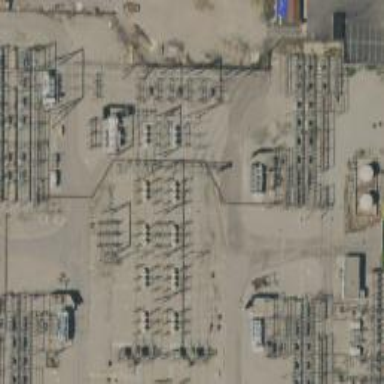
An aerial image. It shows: Outdoor substation at the transmission level.